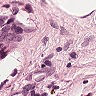
Metastatic tissue present: yes